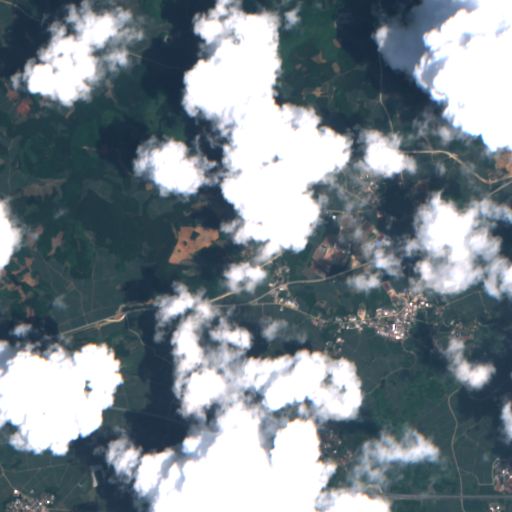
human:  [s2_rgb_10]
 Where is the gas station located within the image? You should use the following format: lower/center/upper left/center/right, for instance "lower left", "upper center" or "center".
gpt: The gas station is located in the center right of the image.
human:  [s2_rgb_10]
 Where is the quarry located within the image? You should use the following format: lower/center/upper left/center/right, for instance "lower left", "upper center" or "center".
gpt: The quarry is located in the upper right of the image.
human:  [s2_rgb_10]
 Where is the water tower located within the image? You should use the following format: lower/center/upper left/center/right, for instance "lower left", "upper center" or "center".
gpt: The water tower is located in the lower right of the image.
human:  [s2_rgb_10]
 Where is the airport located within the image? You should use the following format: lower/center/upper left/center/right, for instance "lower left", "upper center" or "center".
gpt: There is no airport in the image.